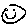
Label: smiley face